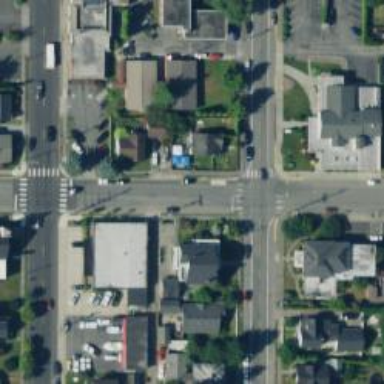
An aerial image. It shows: Marked road crossing.